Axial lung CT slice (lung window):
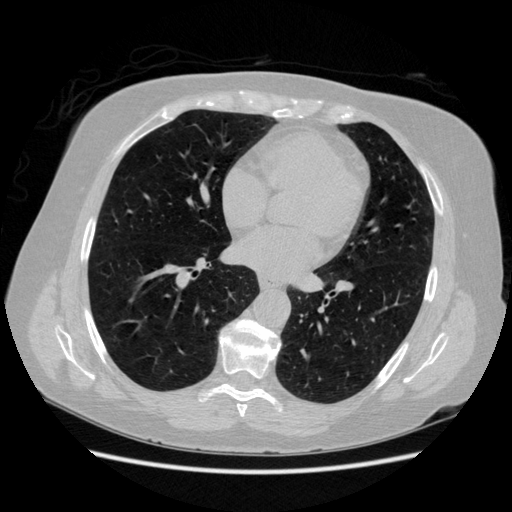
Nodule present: no